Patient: sex F, age 35
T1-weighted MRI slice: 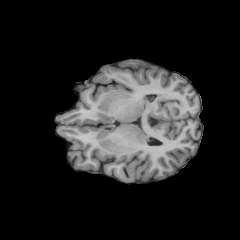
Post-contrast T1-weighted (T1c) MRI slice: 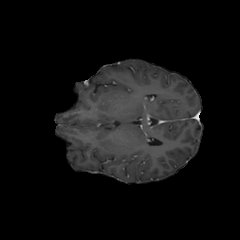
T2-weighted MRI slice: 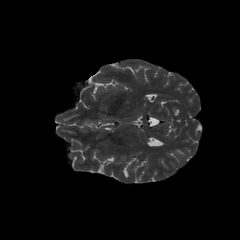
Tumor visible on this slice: no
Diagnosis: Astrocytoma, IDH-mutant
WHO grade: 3